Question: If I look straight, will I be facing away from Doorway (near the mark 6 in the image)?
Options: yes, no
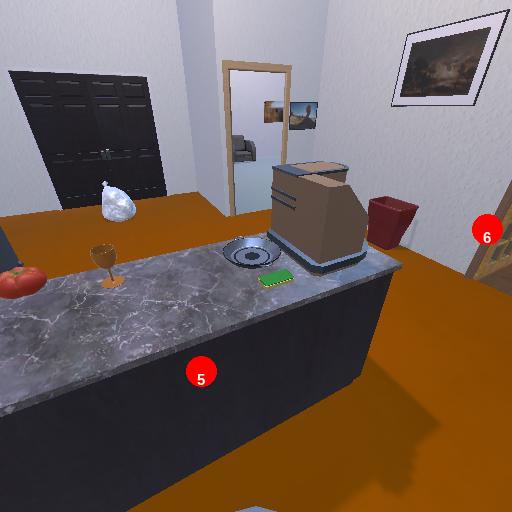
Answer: yes